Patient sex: M
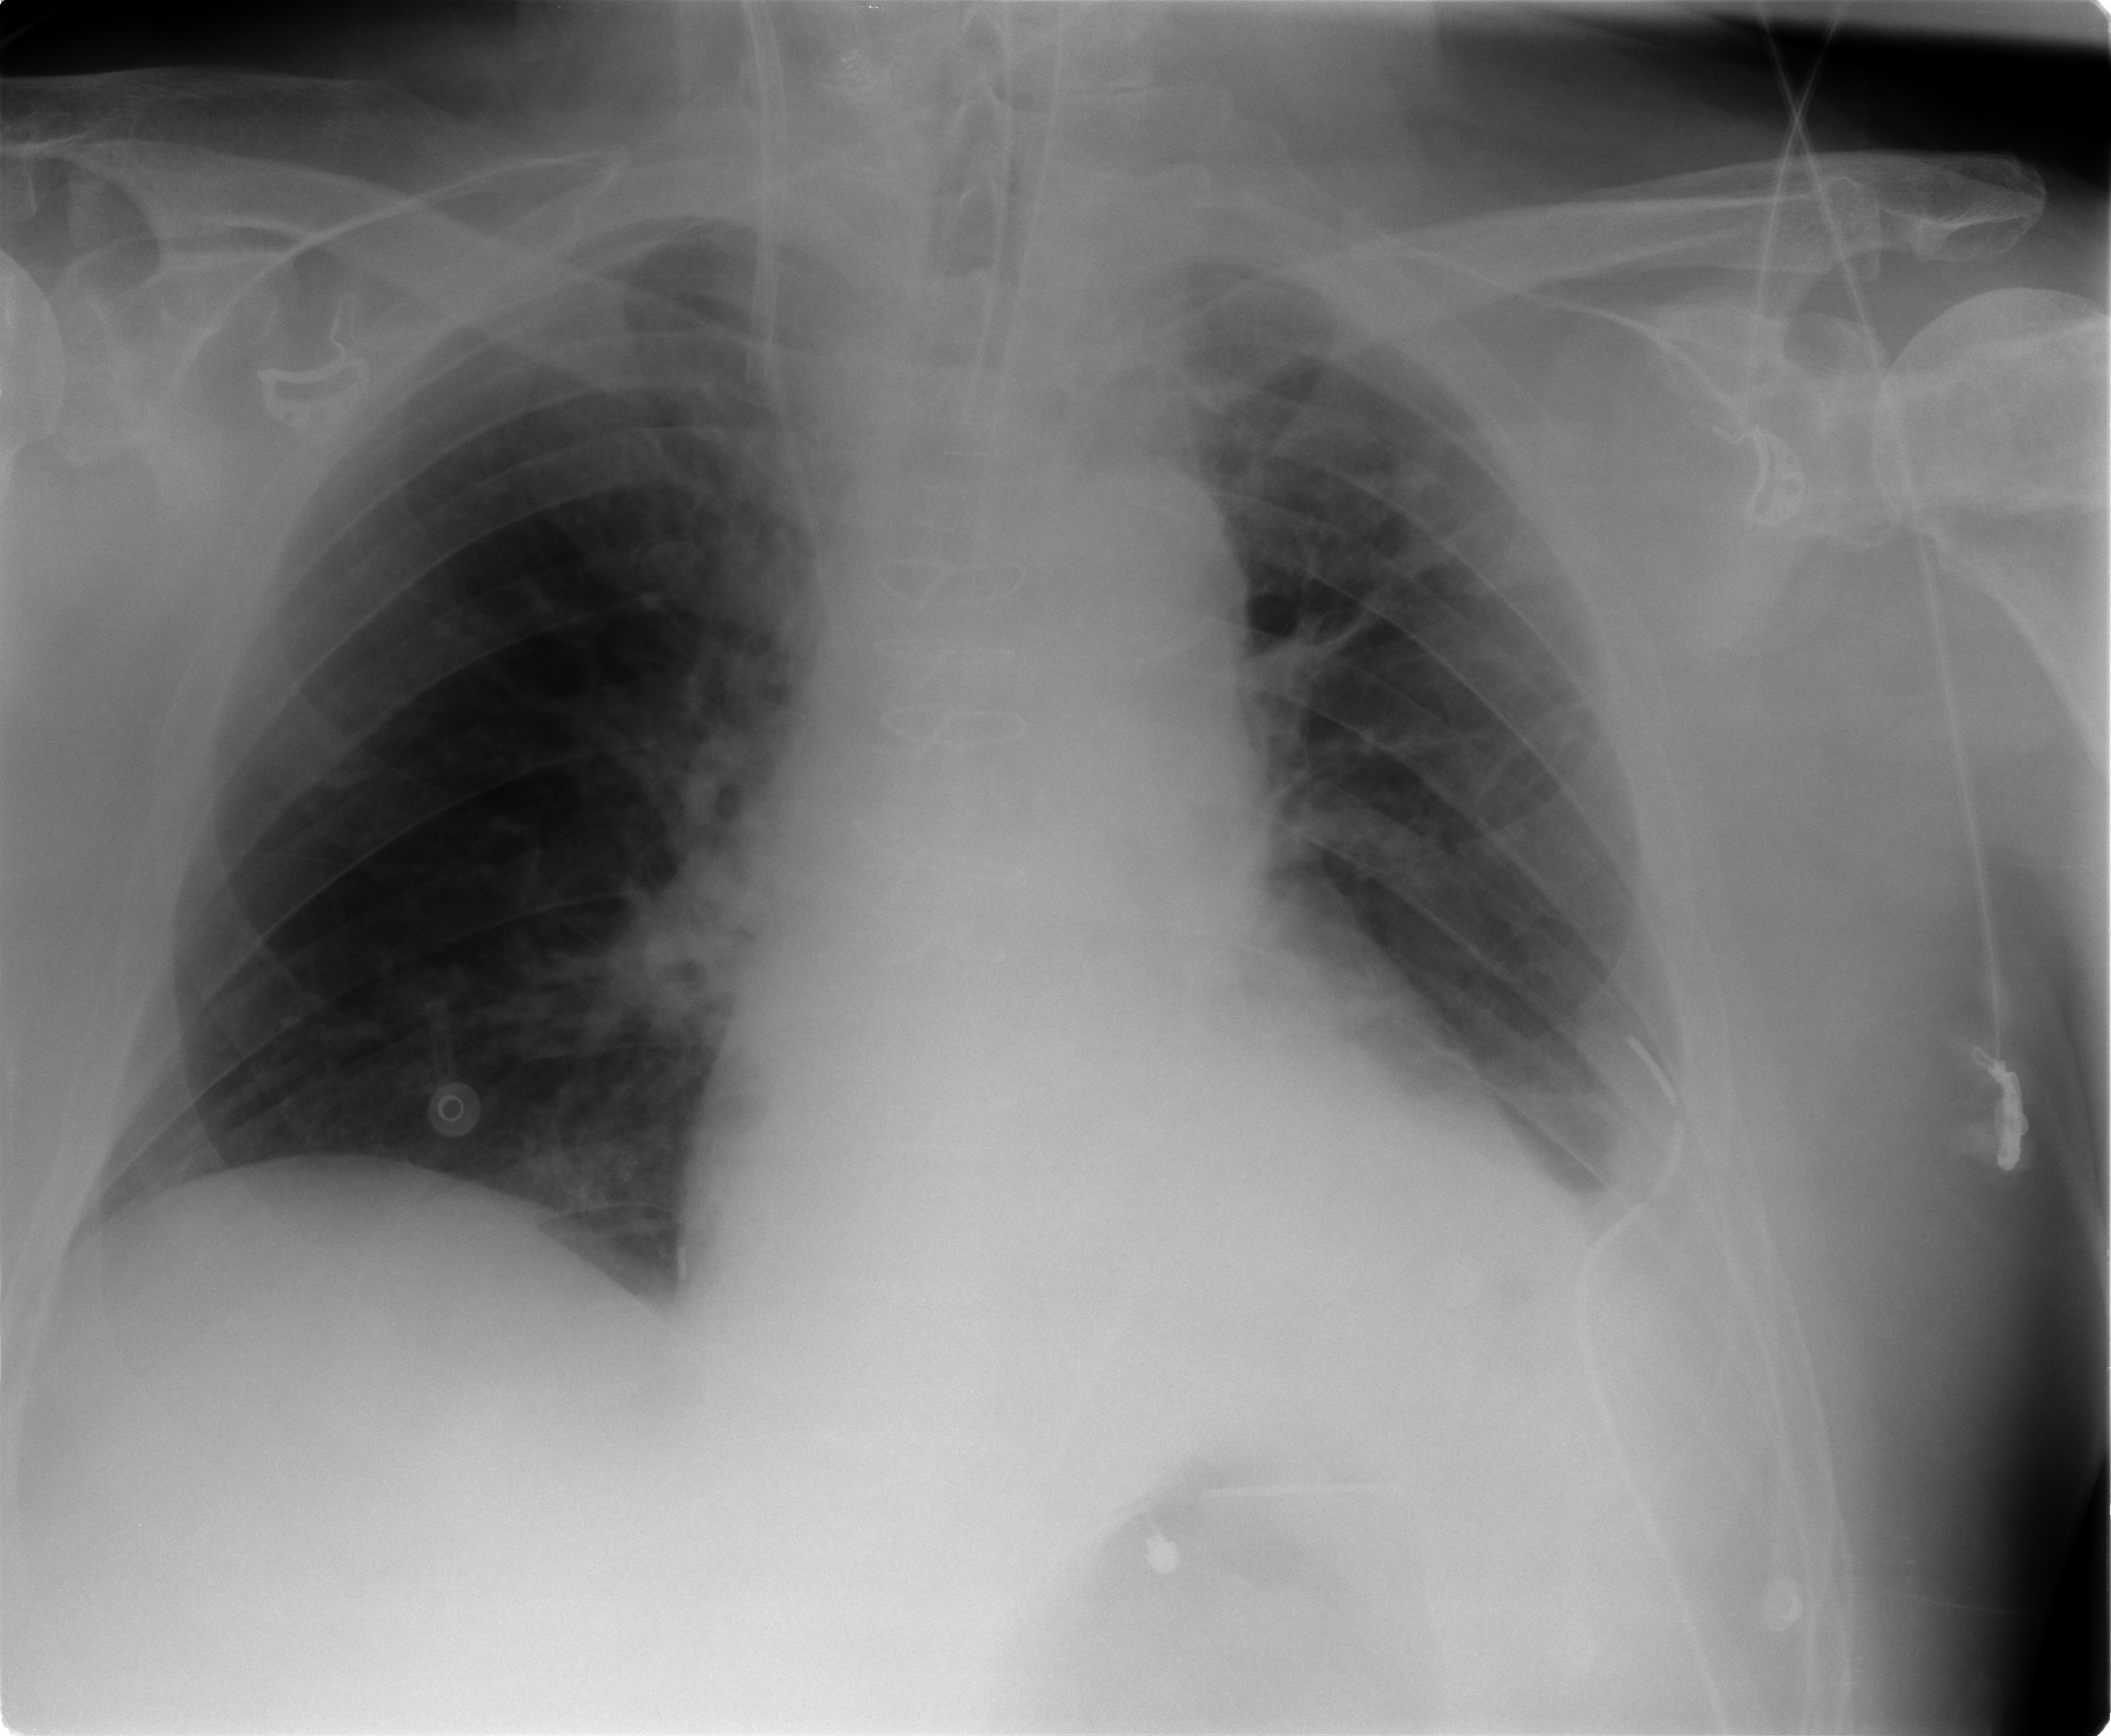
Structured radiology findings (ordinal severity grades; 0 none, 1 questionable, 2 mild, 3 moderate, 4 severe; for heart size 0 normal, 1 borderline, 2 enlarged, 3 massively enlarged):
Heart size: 2
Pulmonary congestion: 2
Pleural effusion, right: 0
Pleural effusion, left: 2
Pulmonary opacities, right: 0
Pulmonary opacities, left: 0
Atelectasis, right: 0
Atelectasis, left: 2